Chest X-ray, AP view. Patient: 53 years old, sex M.
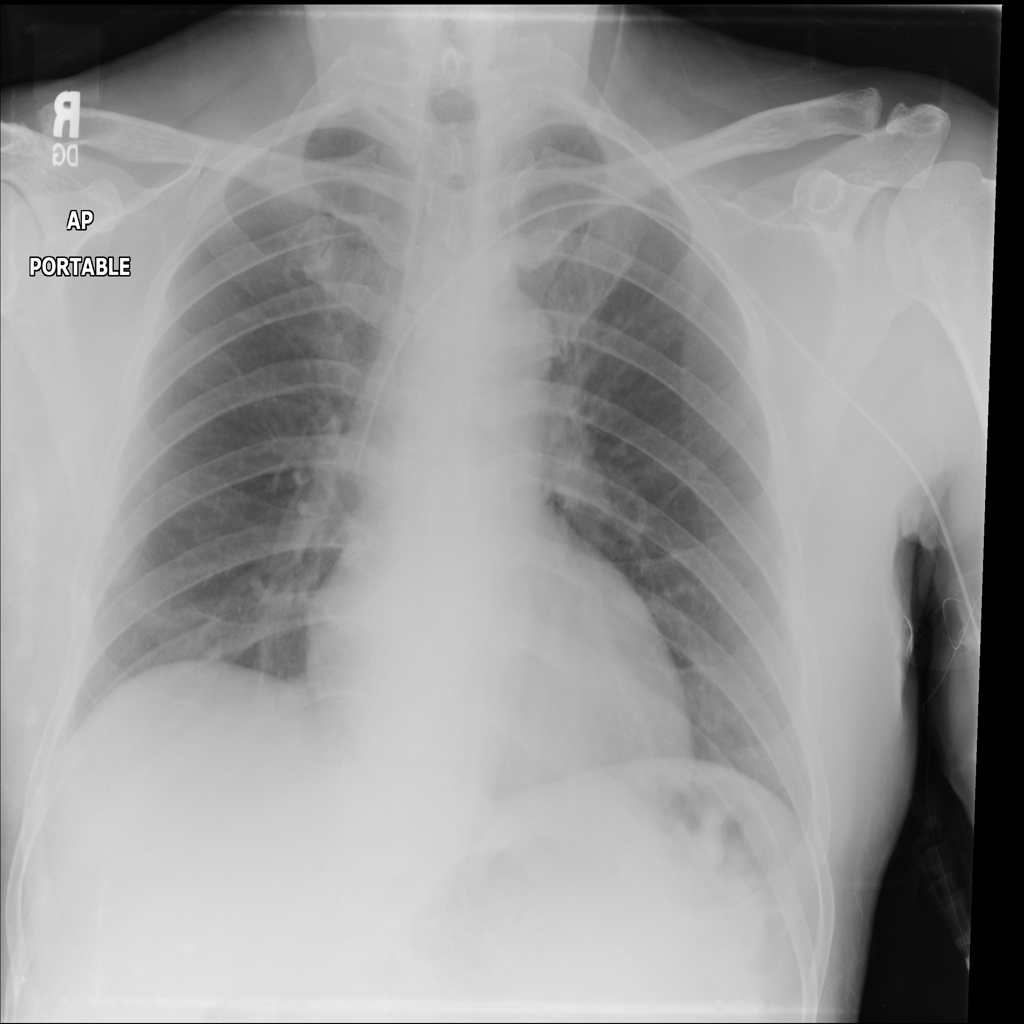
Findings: No Finding